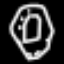
Label: donut